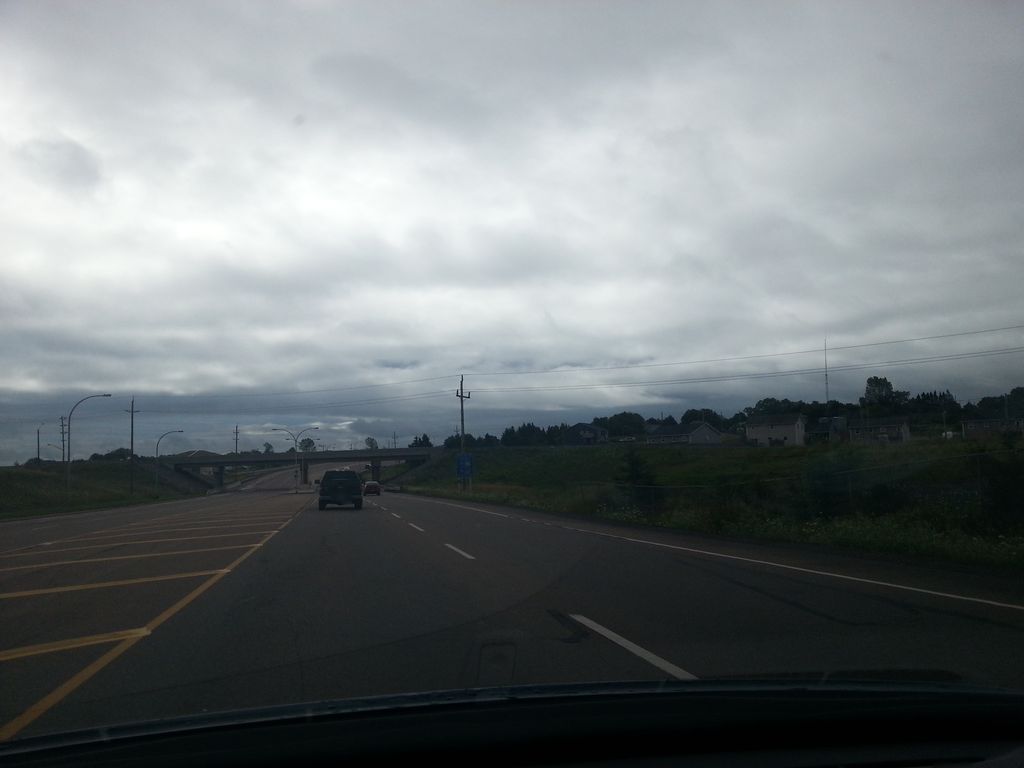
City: charlottetown